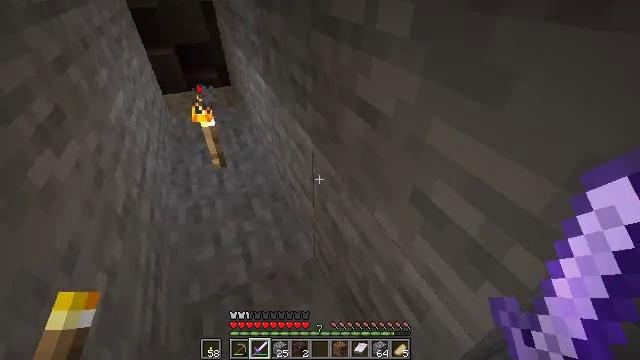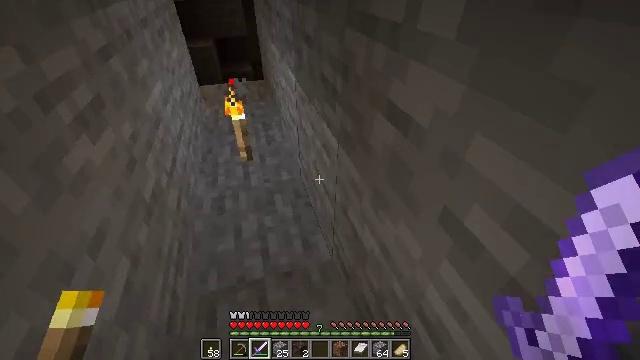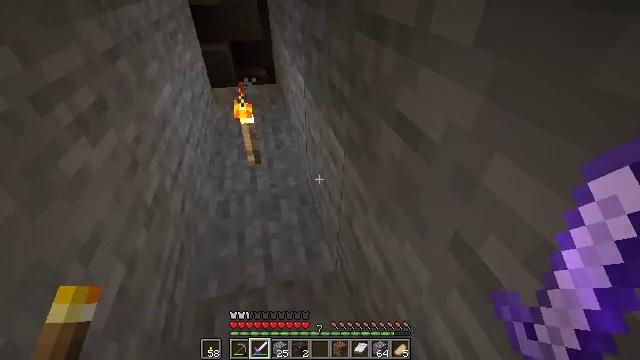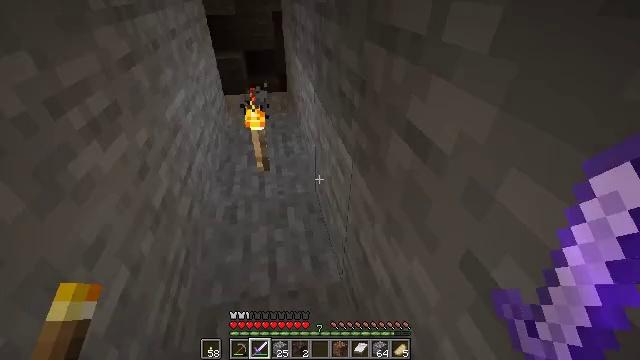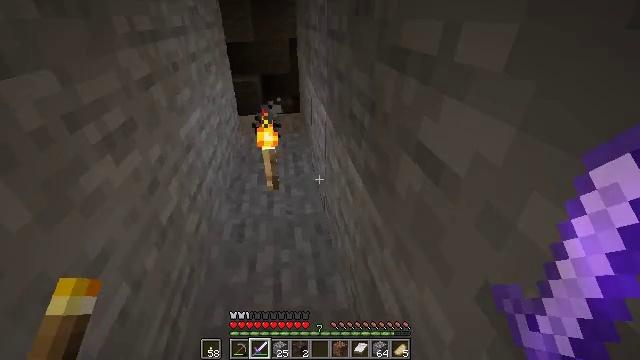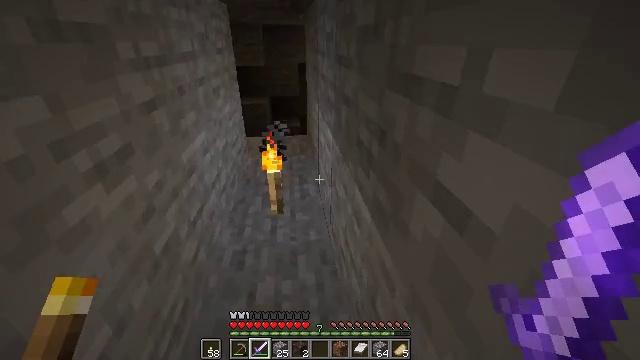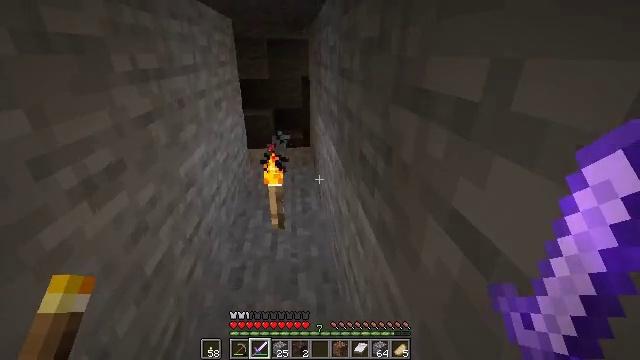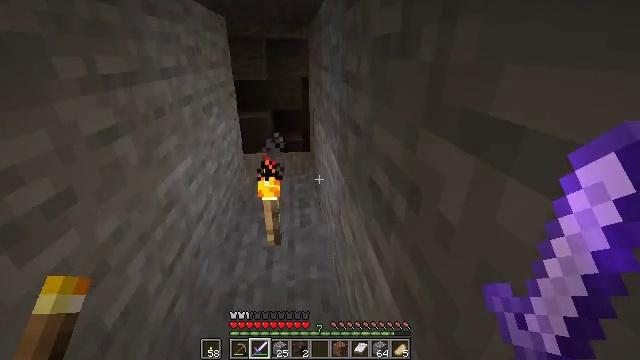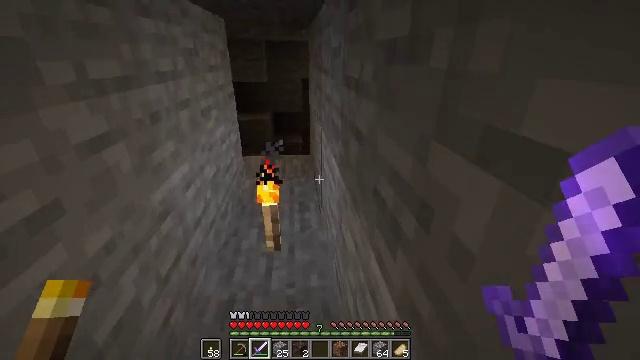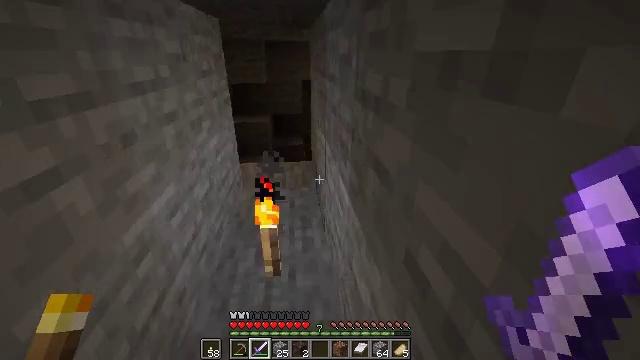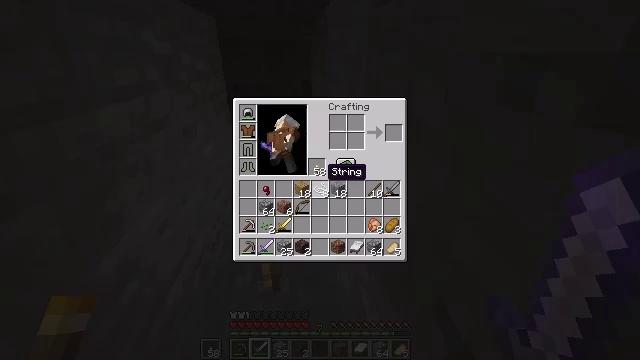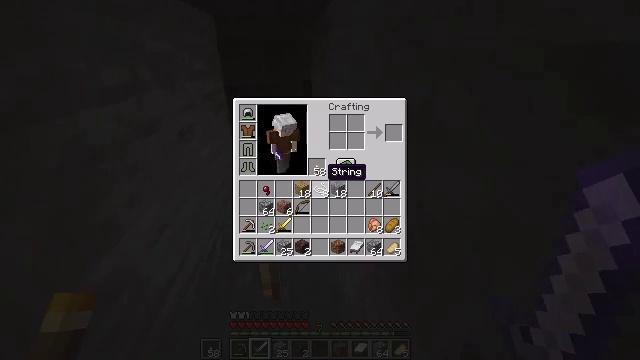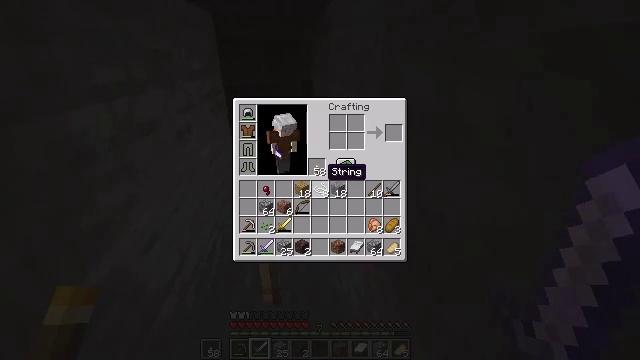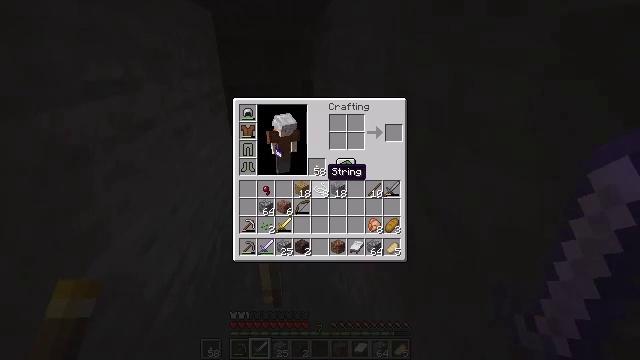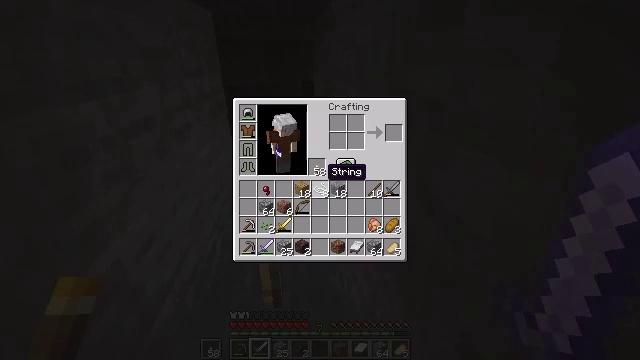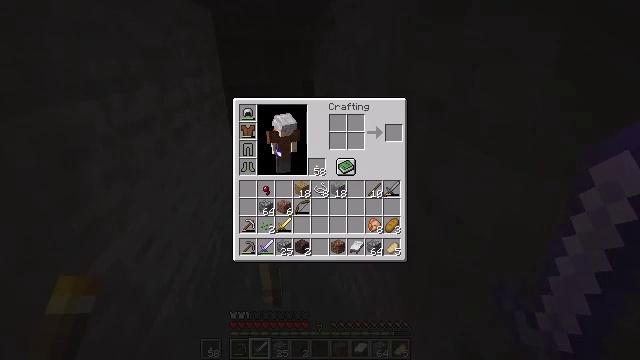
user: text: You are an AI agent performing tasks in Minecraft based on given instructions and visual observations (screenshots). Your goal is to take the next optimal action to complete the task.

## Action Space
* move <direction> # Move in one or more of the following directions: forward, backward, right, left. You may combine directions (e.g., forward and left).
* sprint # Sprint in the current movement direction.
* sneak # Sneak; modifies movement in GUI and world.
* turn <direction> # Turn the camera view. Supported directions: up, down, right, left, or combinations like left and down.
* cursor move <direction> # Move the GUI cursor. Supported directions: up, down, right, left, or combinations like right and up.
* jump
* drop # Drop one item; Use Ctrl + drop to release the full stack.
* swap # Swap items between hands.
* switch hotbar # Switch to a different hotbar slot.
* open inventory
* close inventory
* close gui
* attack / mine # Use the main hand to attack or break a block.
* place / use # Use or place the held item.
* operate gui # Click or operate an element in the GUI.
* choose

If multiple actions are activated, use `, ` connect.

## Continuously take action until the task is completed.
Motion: motion action
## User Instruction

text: Remove a bow from the inventory.
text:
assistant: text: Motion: turn left
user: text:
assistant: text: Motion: turn left
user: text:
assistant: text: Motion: turn left and up
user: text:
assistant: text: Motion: turn left and up
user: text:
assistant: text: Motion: move forward, turn left and up
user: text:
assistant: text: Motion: move forward, turn up
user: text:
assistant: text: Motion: move forward
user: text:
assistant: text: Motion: move forward
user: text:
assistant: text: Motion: move forward
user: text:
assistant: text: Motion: move forward, close inventory
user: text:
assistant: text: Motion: move forward, close inventory
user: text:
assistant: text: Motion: close inventory
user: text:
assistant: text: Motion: open gui
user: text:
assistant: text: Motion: no_op
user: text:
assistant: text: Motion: cursor move right
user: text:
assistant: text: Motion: cursor move right
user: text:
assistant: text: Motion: cursor move right
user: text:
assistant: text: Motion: cursor move right
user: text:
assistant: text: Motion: no_op
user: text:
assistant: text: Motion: no_op
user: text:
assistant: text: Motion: no_op
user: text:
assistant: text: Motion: no_op
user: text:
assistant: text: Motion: cursor move down
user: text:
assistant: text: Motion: no_op
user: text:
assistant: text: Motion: no_op
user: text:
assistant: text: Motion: no_op
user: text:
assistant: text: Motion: no_op
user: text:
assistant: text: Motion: no_op
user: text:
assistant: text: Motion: no_op
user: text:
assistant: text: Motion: cursor move left